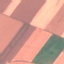
Land use / land cover class: AnnualCrop